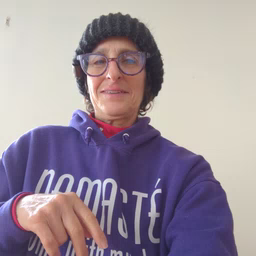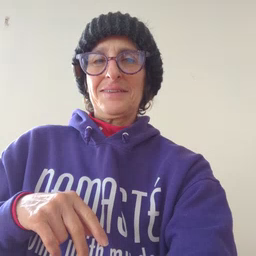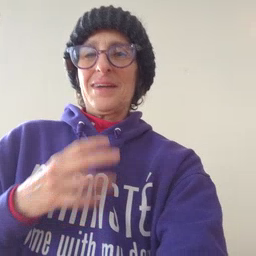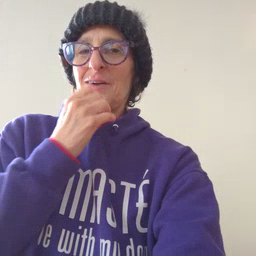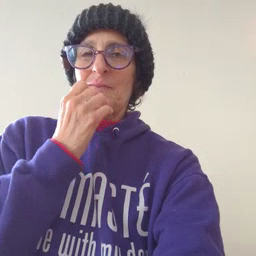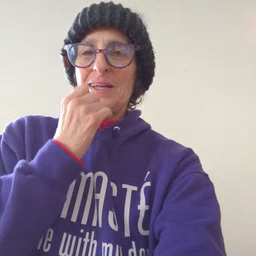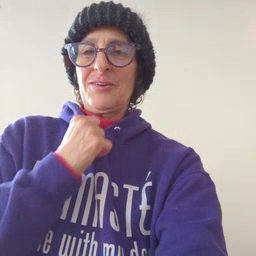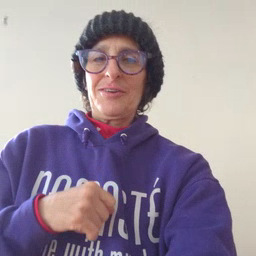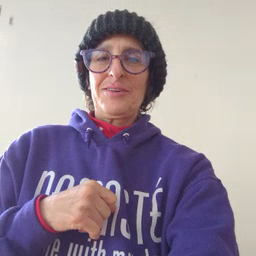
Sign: underwear